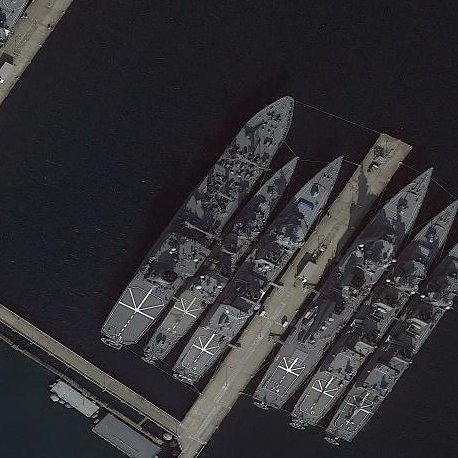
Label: cruiser